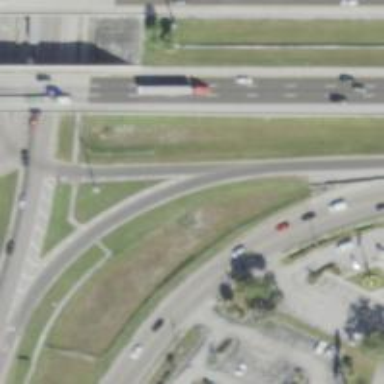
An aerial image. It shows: Diamond junction on motorway link.